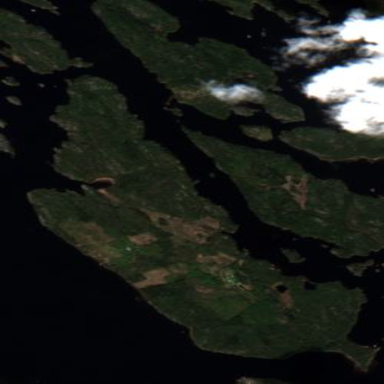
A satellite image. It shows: Island covered with woodland.